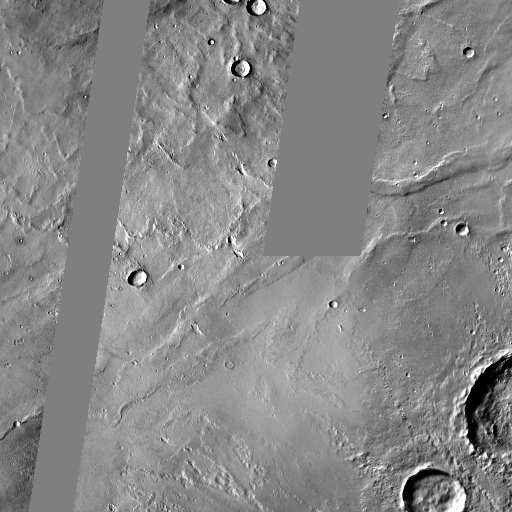
Crater classes present: Background, Other, Secondary